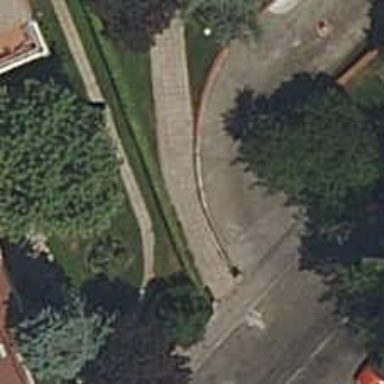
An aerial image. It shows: Footway made of paving stones.